Question: i created an Windows Service application on .Net Framework 4.6 and an installation setup of this project. When i compile my project in release mode, it creates setup.exe and my .msi file. Normally, in Windows 10, my setup.exe and windows service works perfectly. But when i try to run the setup.exe in Windows Server 2016, this image is emerging:

When i click "Accept" button, ofcourse, it cannot download the .net framework 4.7.2 on windows server 2016.
My project doesn't have any dependecies with .net framework 4.7.2 as far as i know. And i have installed first versions of nugets that i used. Can you help me?
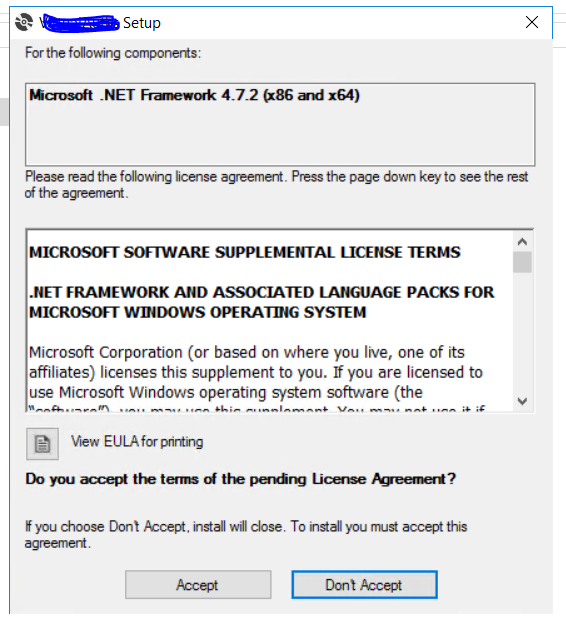
Answer: Finally I fix the problem! Setup Project prerequisites was the problem. In my prerequisites
net framework 4.7.2 version is selected and somehow i couldn't see this! All my solution work perfectly when I changed target .net framework in there.
For more information:
<URL>
The last thing "Check the prerequisites" in this website was my solution :)